Field crop: maize
Growth stage: 2
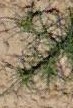
Species: salsola